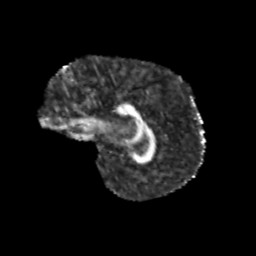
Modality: FA
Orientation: sagittal
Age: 9
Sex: female
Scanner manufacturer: siemens
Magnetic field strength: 3 T
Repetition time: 3.8 s
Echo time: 0.07 s